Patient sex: M
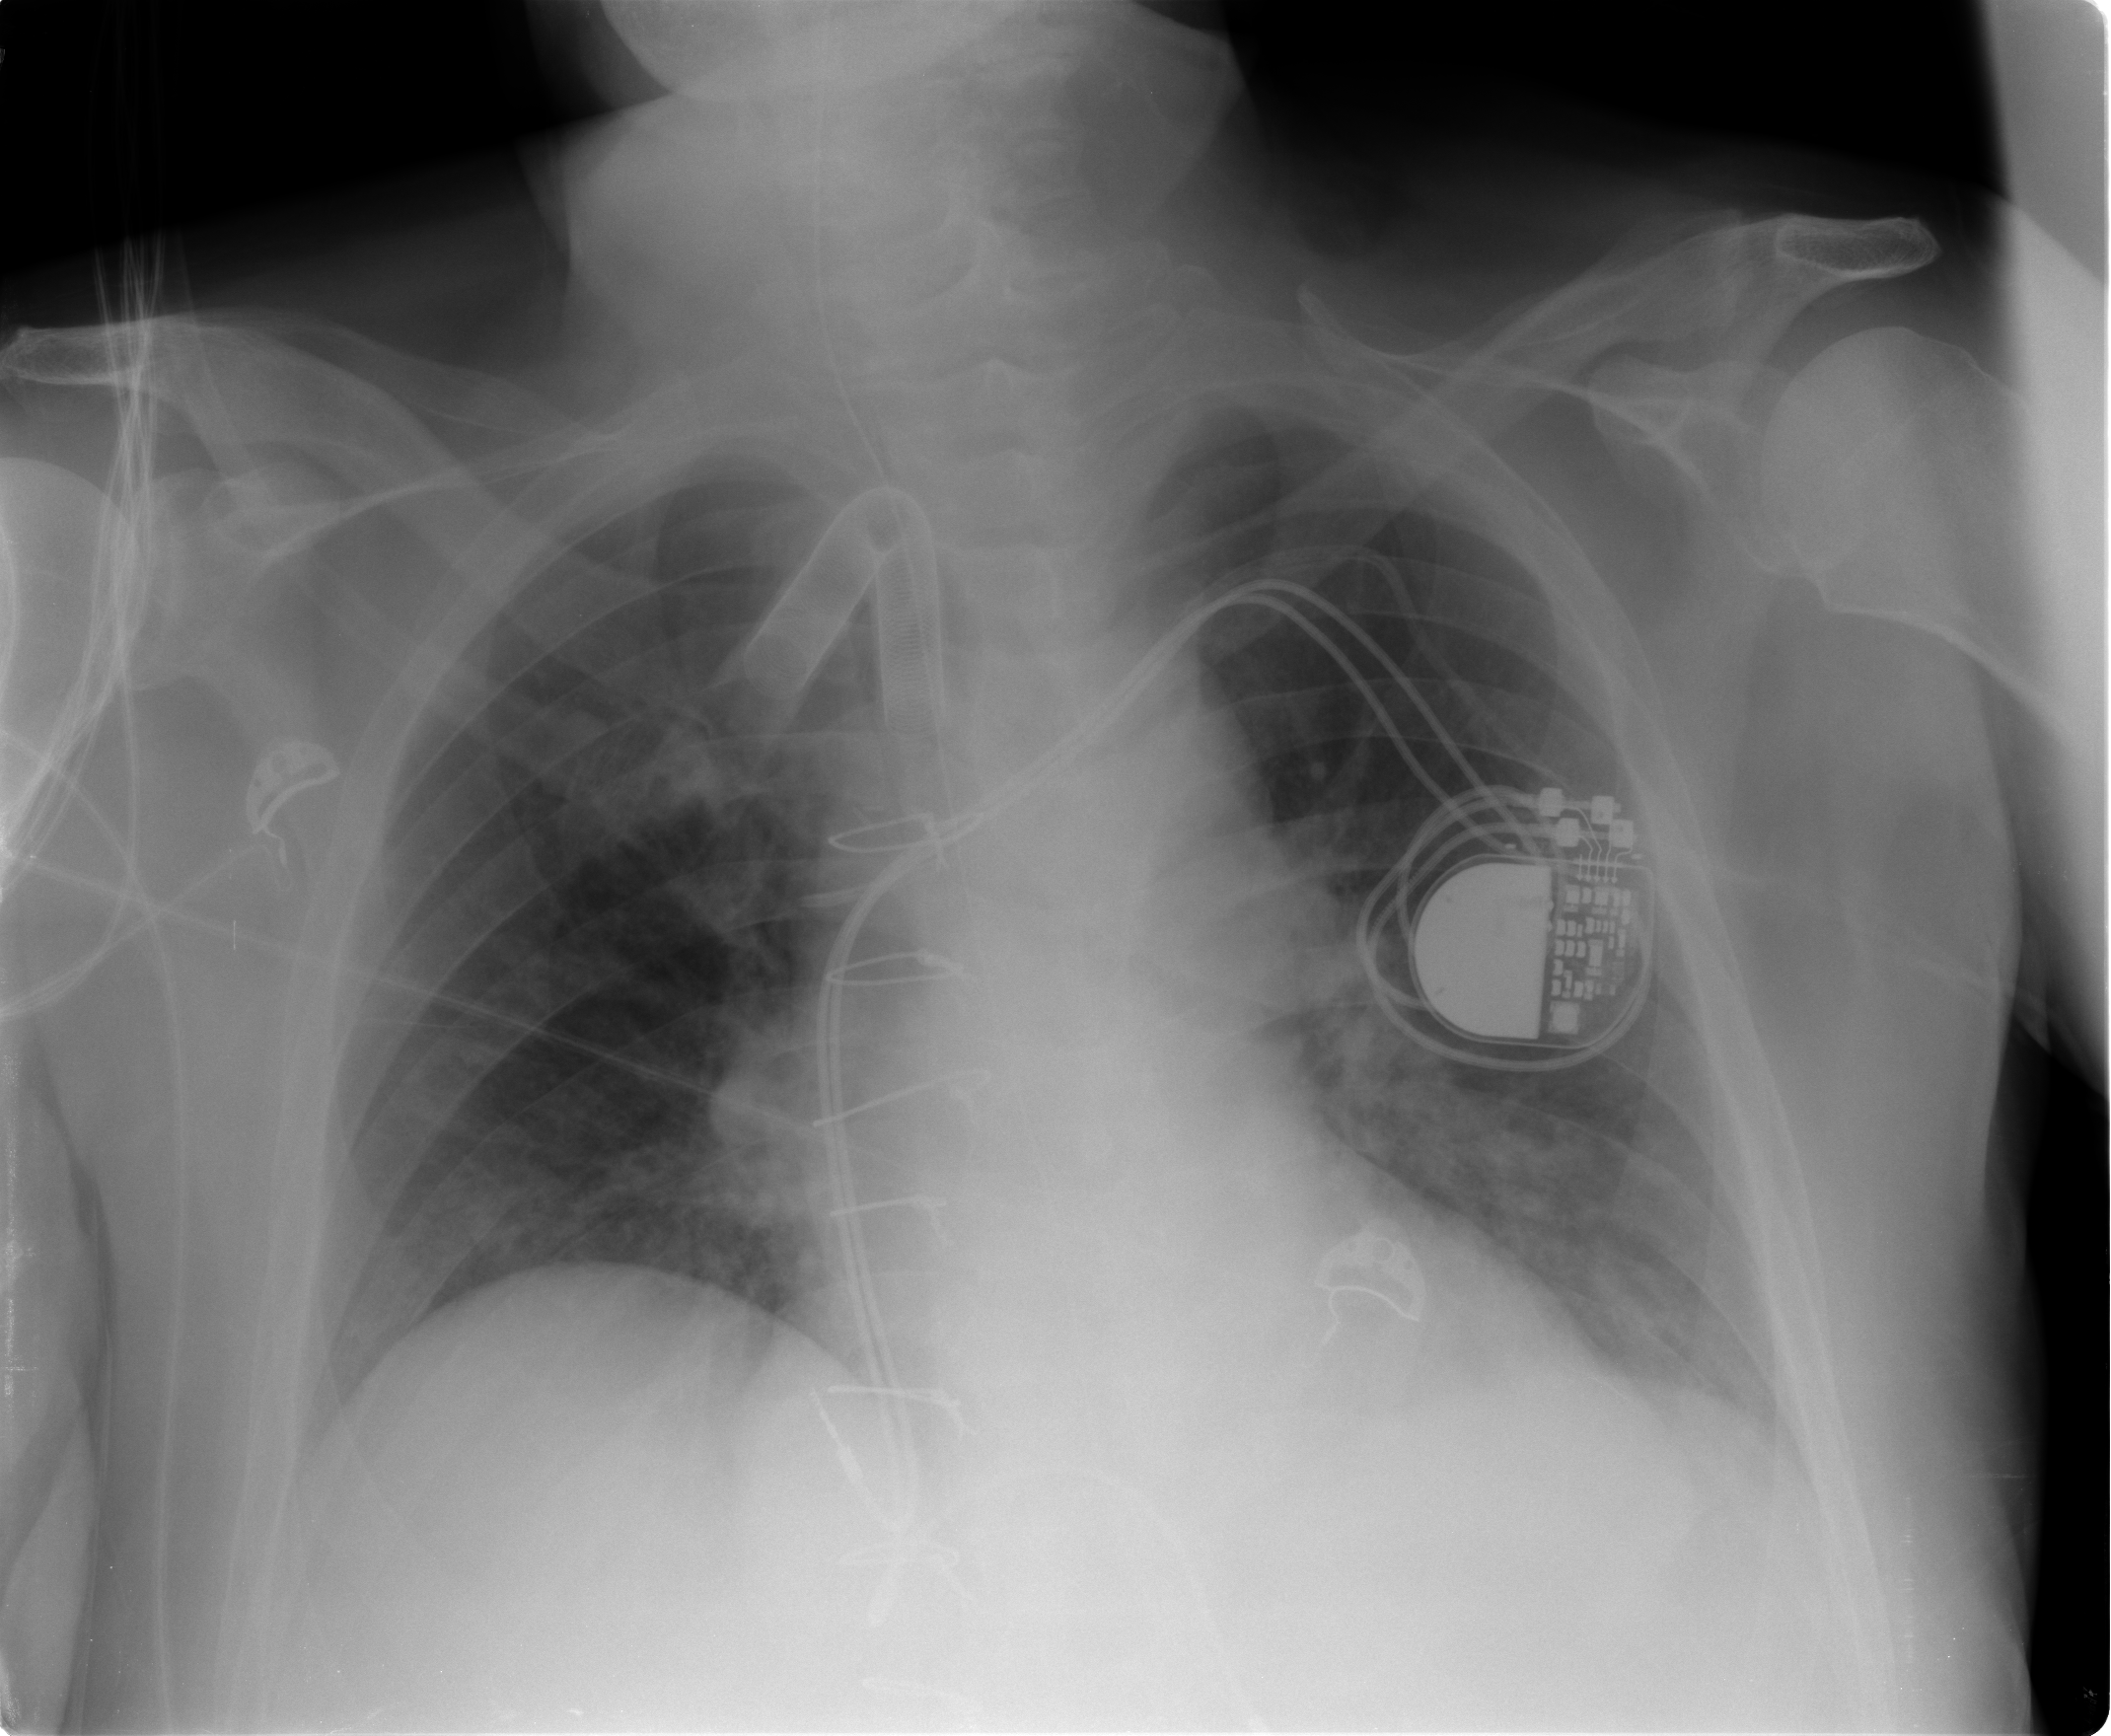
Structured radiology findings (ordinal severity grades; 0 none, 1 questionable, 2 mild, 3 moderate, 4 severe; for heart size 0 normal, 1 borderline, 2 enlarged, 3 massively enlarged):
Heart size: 2
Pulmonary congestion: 2
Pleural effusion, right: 0
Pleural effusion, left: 1
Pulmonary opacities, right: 0
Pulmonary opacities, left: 2
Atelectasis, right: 2
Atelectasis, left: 2